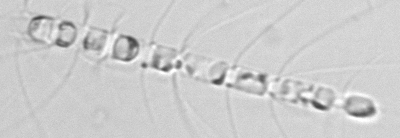
Label: Chaetoceros